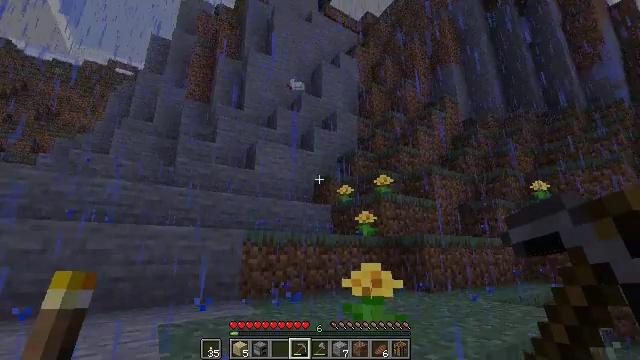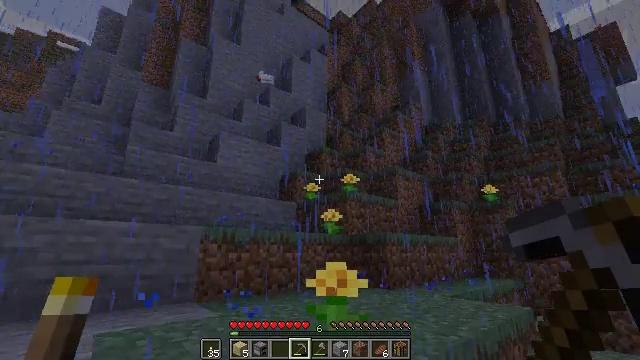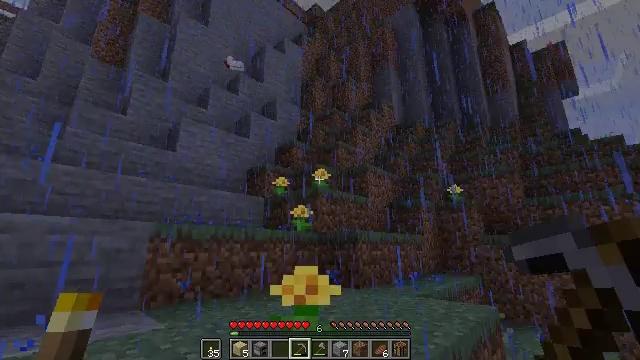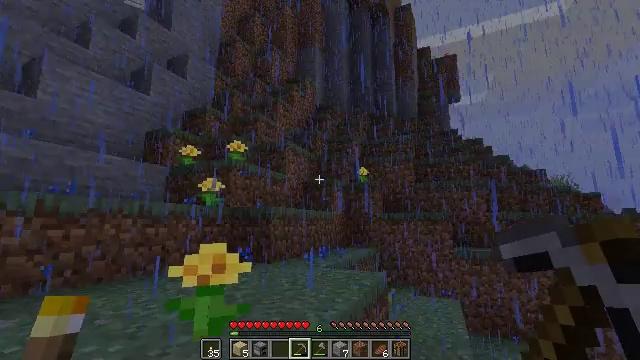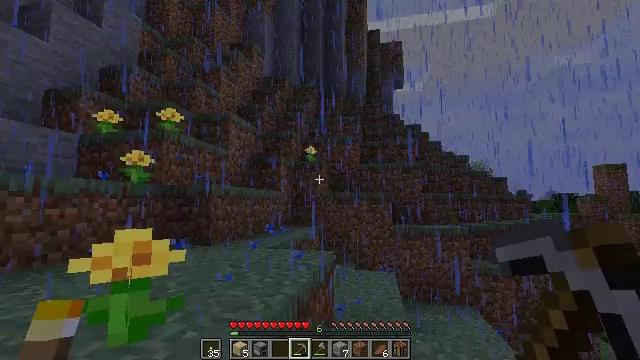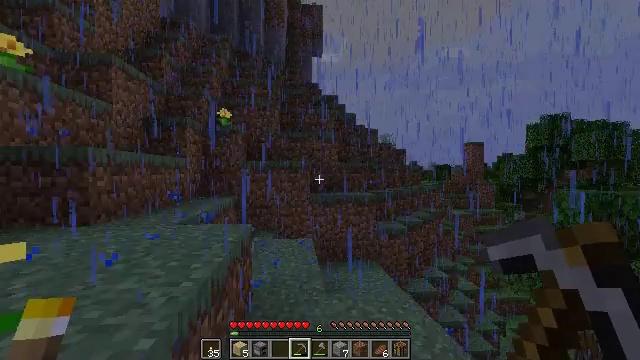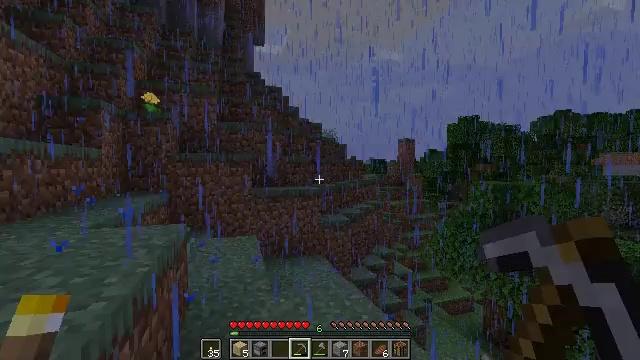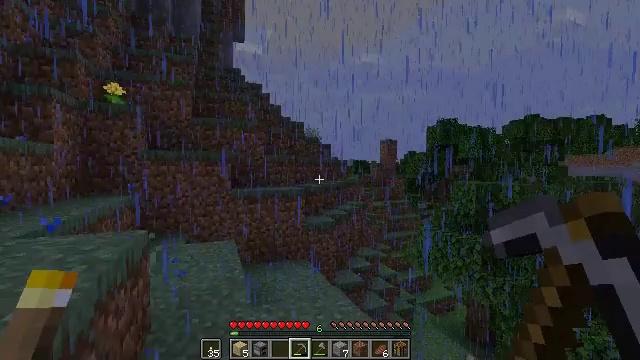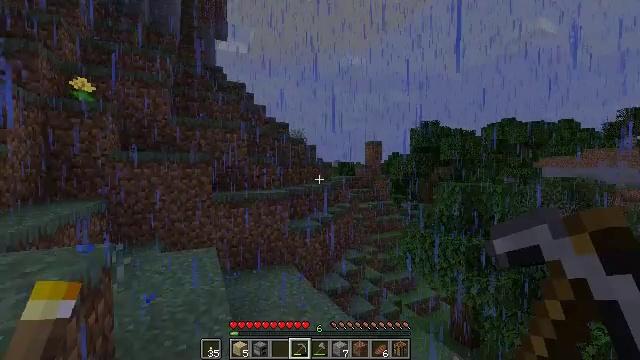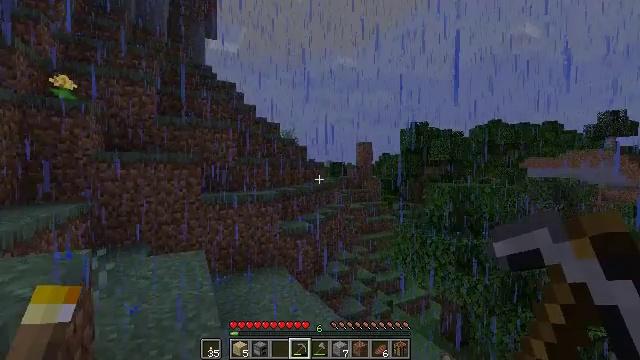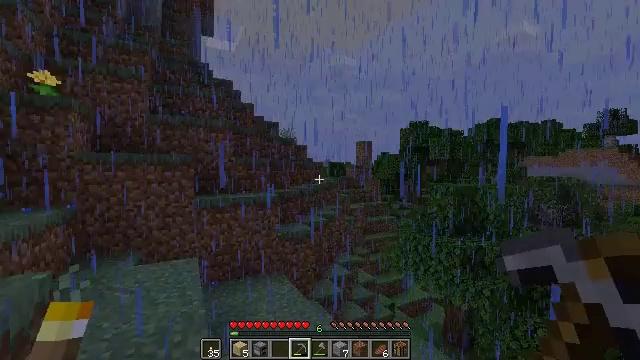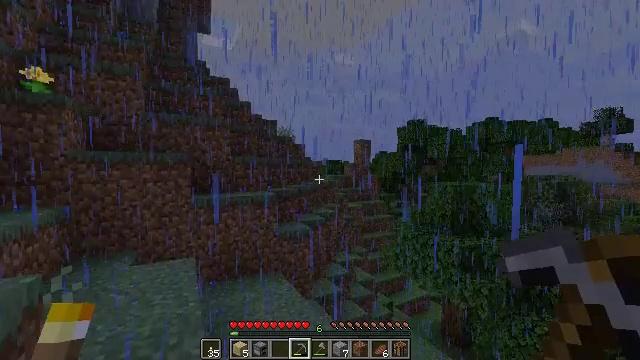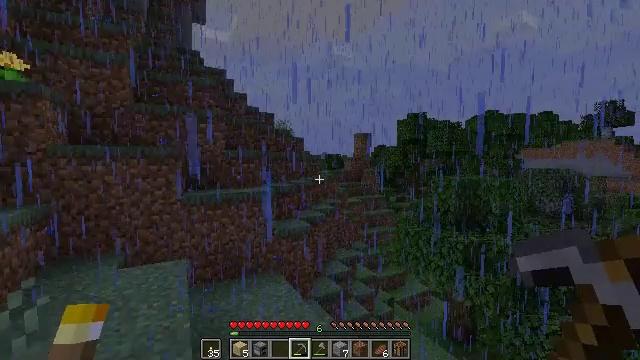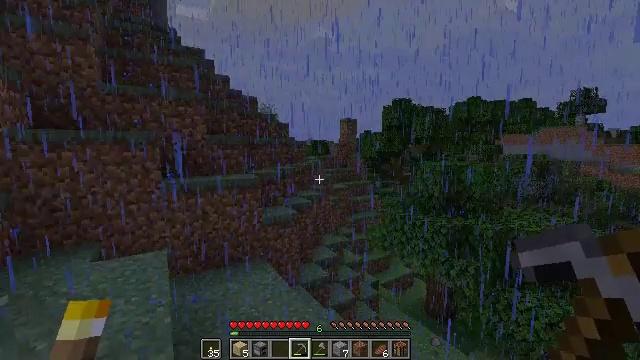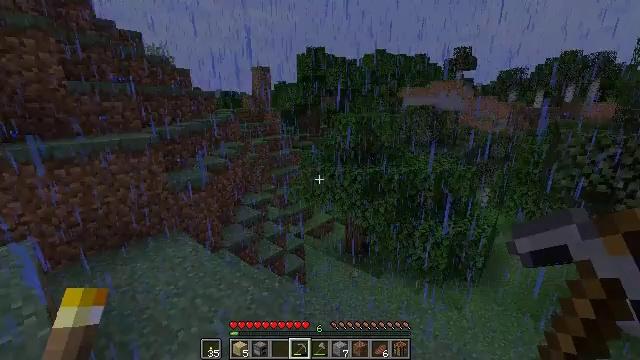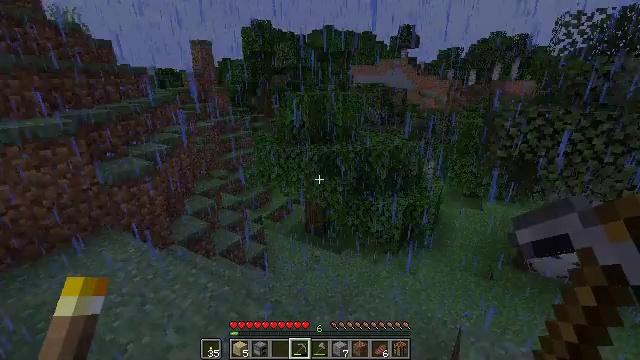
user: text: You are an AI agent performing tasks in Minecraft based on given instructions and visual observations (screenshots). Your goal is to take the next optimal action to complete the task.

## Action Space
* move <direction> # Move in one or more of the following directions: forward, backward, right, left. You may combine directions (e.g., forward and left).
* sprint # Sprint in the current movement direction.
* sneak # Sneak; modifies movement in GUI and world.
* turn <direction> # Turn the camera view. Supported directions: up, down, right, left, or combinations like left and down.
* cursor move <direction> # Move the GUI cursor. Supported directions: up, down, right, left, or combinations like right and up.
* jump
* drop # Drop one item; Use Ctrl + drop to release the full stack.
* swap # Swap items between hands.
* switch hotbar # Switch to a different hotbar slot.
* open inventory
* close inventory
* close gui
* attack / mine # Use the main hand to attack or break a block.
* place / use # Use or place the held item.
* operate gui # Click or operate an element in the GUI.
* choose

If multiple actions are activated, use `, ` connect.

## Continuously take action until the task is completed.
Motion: motion action
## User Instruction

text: Harvest sugar cane from the plant.
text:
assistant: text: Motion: move forward, turn right
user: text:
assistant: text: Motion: move forward, turn right
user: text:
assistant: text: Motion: move forward, turn right and down
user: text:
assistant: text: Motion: move forward, turn right and down
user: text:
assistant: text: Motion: move forward, turn right and down
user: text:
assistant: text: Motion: move forward, turn right and down
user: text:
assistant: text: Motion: move forward, turn right
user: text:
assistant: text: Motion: move forward, turn right
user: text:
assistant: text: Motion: move forward, turn right
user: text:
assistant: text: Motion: move forward
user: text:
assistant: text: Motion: move forward
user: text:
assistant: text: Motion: move forward, turn down
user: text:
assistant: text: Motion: move forward, turn right and down
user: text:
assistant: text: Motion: move forward, turn right and down
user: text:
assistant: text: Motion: move forward, turn right and down
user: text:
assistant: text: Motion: move forward, turn right and down
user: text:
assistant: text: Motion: turn right and down
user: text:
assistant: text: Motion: turn right and down
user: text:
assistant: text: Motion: turn right and down
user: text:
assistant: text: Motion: turn right
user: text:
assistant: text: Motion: turn right
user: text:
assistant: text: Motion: turn right
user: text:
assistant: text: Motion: move forward, turn right and up
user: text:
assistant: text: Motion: move forward, turn up
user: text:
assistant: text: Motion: move forward
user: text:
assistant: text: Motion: move forward, turn left
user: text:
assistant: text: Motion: move forward, turn left
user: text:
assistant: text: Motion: move forward
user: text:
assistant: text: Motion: move forward
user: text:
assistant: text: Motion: move forward, turn left